Question: I have a pretty old program that has been programmed in Visual basic. Now ive updated my system from Windows XP to windows 7 (yeah i know my company is late).
Now when i try to run the installer for the program i get the following error:

I'm not really sure what to do and was hoping that some of you guys could guide me the way or push me in the right direction?
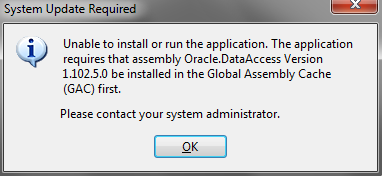
Answer: ODP.NET 1.x is available only till Oracle 10.2 (herein 1.). refers to version of Microsoft .NET Framework.
Either your old program must refer to ODP.NET 2.0 (or higher) or you have to install an old Oracle Client not newer than release 10.2. In setup you have to enable "Oracle Data Provider for .NET"